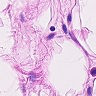
Metastatic tissue present: no